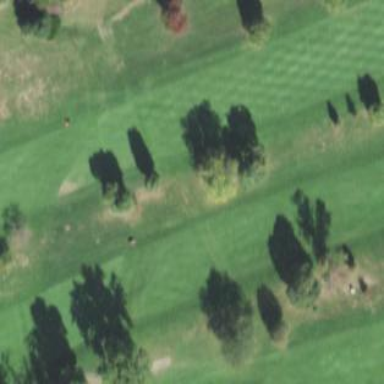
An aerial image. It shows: Golf fairway surrounded by grass.